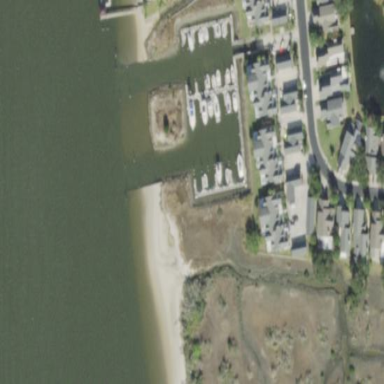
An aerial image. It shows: Marina on leisure land.